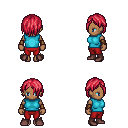
a pixel art fantasy rpg character, female body template, human, dark skin, teal sleeveless shirt, red pants, ruby red bangs hairstyle, cloth bracers, maroon shoes, four views (front, back, left, right), 2x2 character sprite sheet, small pixel art, hard edges, no anti-aliasing